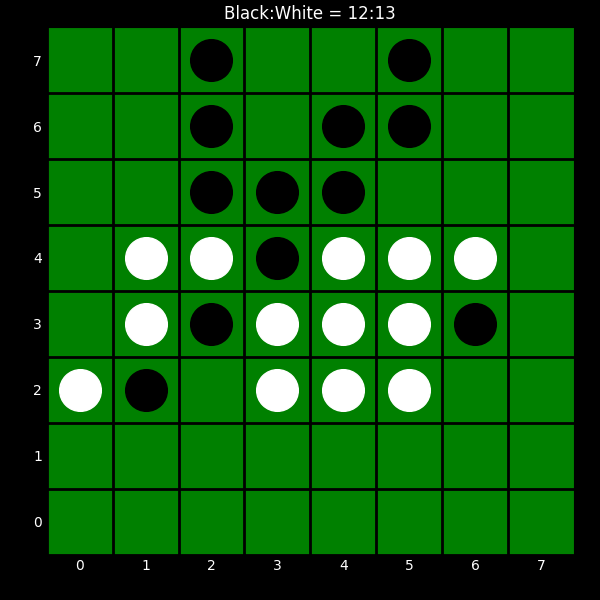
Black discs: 12
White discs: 13